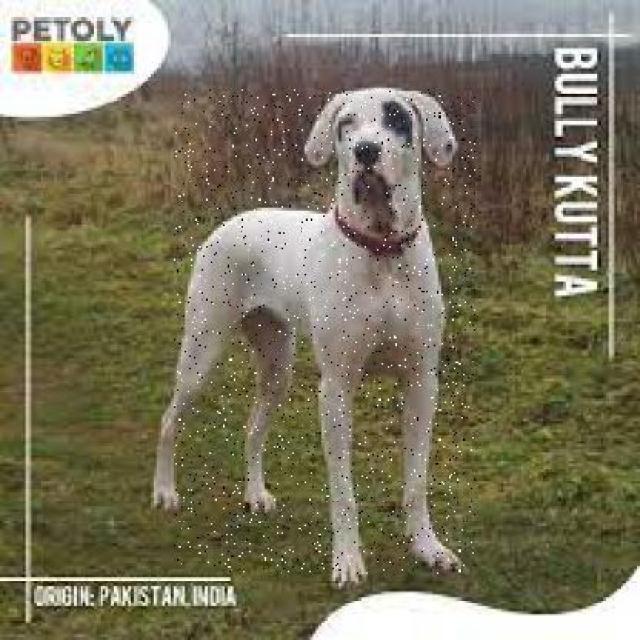
Healthy canine skin — no visible lesions, inflammation, or abnormalities. The skin and coat appear normal.